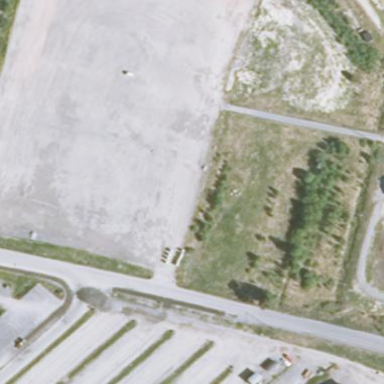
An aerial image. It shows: Unpaved surface parking area.